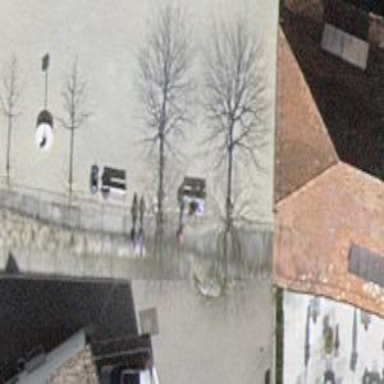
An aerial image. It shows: Bench.